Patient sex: M
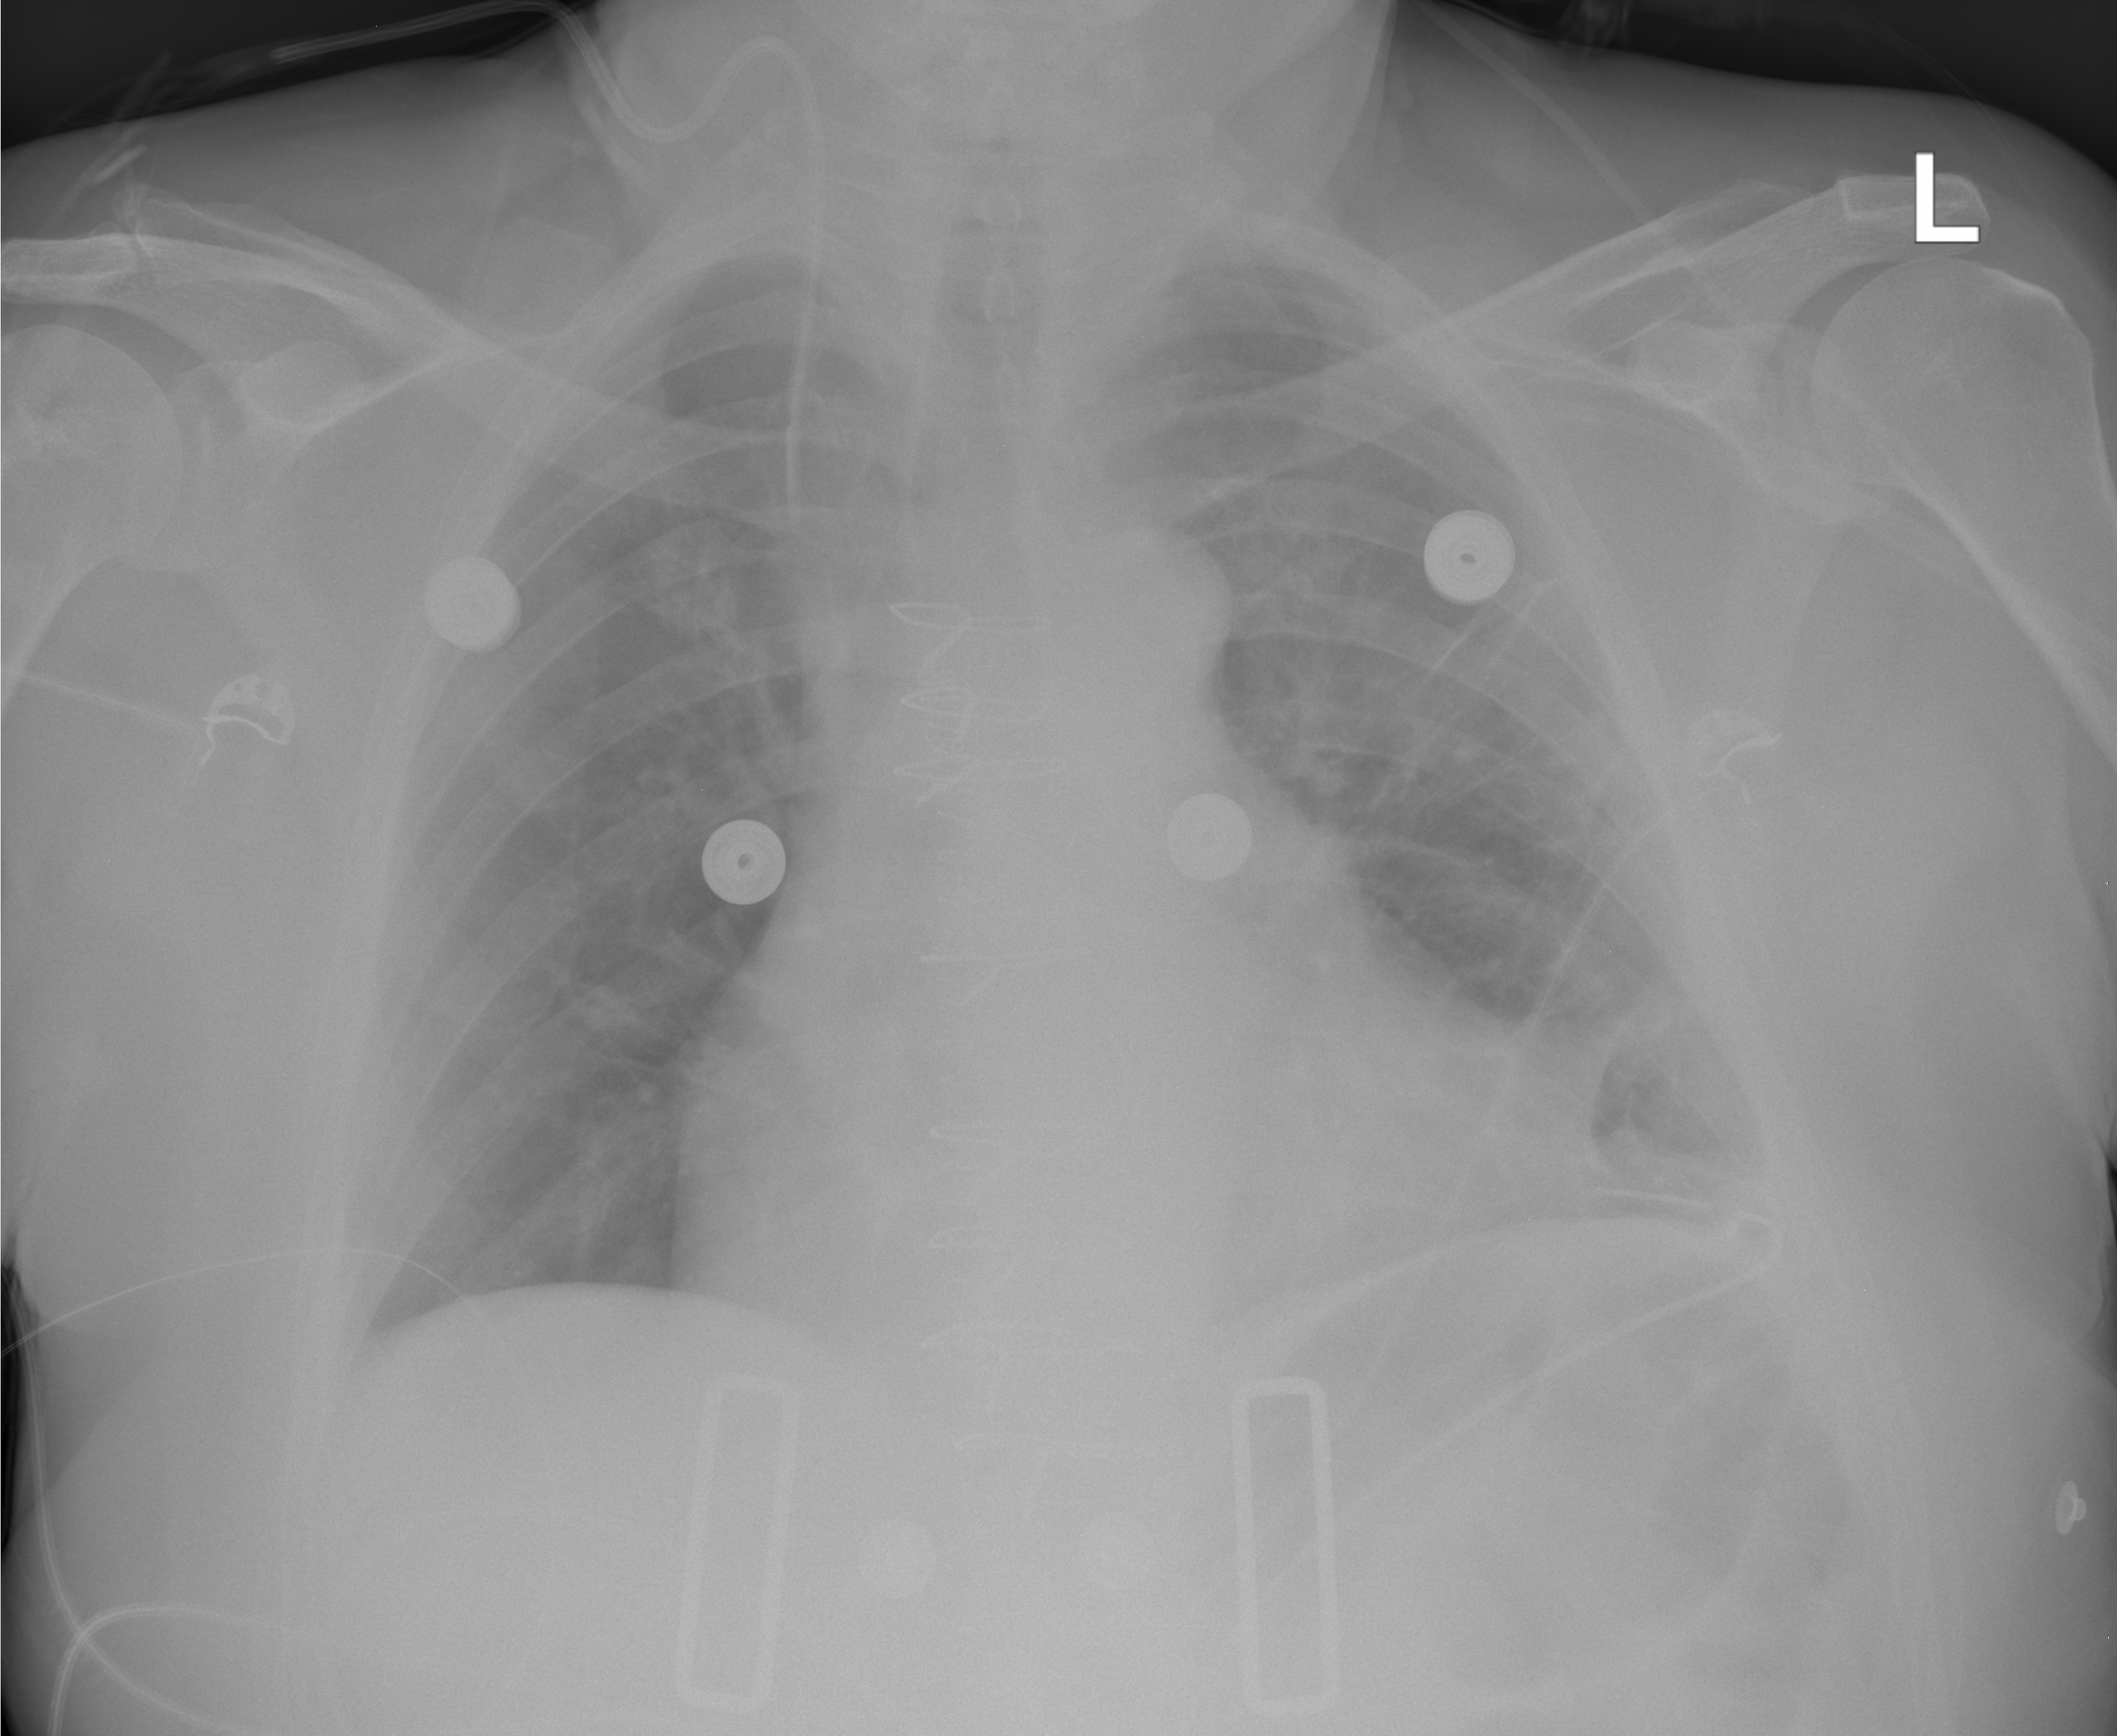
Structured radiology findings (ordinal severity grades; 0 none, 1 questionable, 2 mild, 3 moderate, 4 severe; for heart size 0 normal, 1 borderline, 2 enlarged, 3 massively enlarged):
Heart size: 2
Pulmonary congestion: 0
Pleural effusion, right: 0
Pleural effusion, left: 0
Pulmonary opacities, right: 0
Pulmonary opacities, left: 0
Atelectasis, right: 0
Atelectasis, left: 1